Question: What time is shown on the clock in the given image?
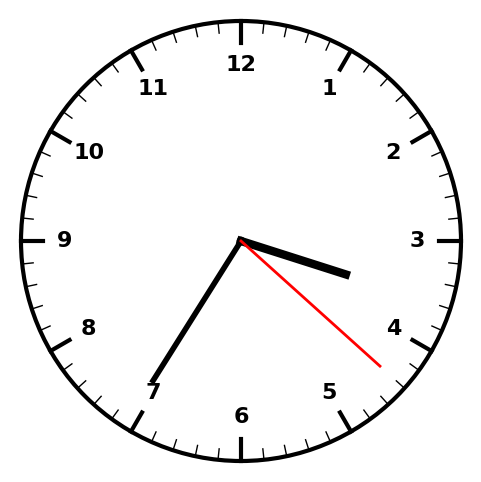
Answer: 03:35:22